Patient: sex M, age 57
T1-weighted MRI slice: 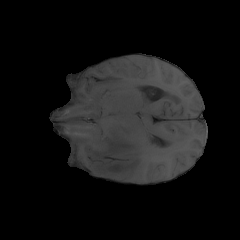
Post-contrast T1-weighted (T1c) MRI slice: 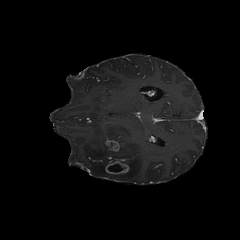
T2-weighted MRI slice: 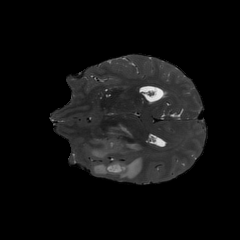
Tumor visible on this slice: yes
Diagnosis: Glioblastoma, IDH-wildtype
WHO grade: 4